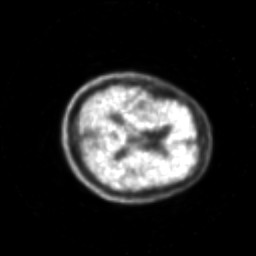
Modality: PET
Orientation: axial
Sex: male
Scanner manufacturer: siemens